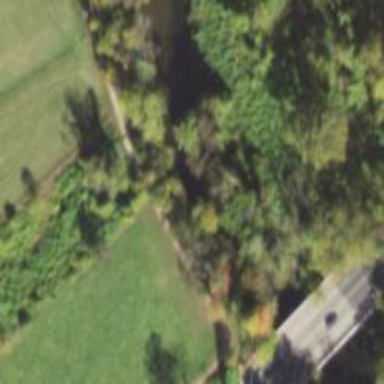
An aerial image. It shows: Culvert tunnel.